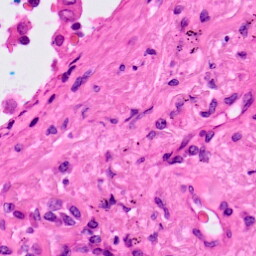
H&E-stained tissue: Lung